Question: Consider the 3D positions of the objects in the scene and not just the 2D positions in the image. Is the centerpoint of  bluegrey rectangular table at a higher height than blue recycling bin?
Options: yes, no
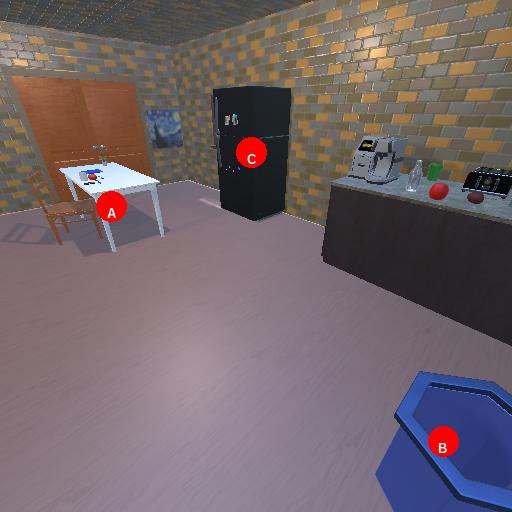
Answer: yes